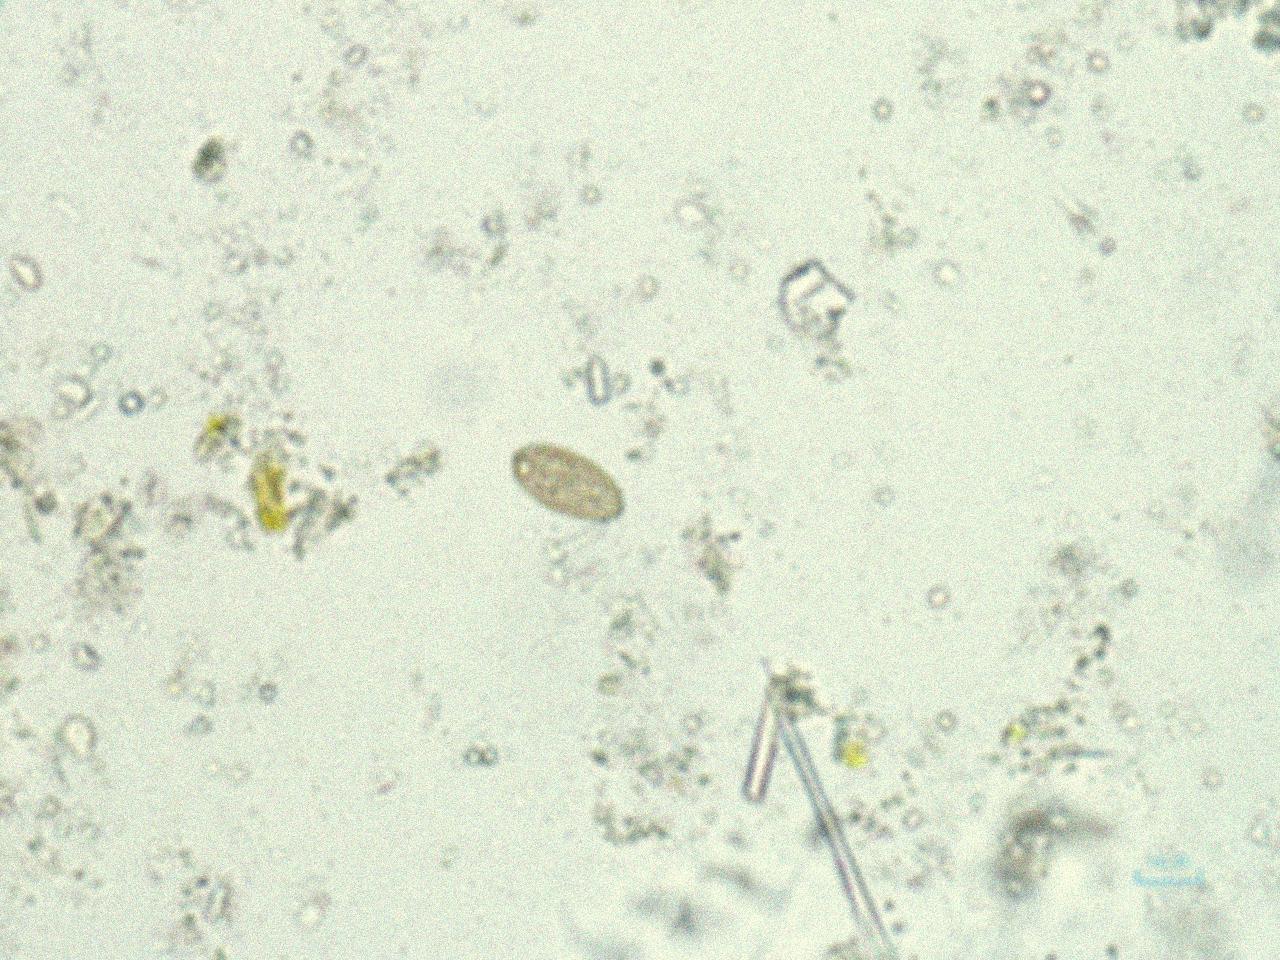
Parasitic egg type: Opisthorchis viverrine